Question: Well, I was again trying my hands on a Linux GUI app on Qt Creator, I added couple of images in a Qt resource file of my project. And I tried to have a nice background in my main window and other windows and dialogs. I was using from the stylesheets option (no coding).
I am unable to set the transparency level of labels and pushbuttons. Any ideas on how to do it from Qt creator GUI itself ???

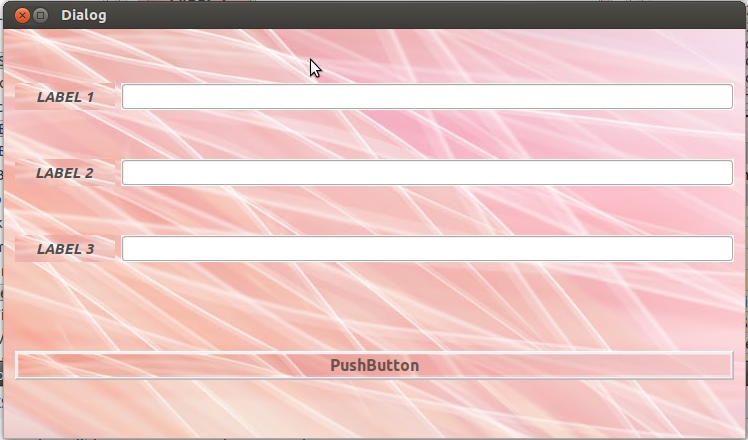
Answer: You can set transparency of QLabel or QPushbutton by setting the stylesheet :
'''
ui->label->setStyleSheet("background-color: rgba(255, 255, 255, 0);");
ui->button->setStyleSheet("background-color: rgba(255, 255, 255, 0);");
'''
You can also add 'background-color: rgba(255, 255, 255, 0);' to the styleSheet property of the widget in the designer.
The fourth parameter is alpha. You can also have semi-transparent widgets by setting alpha to some value more than zero :
'''
ui->button->setStyleSheet("background-color: rgba(255, 255, 255, 50);");
'''